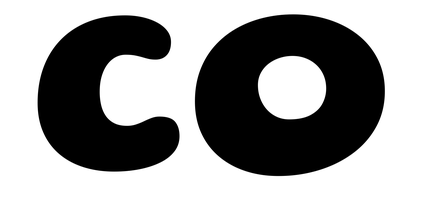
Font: Gluten_Bold